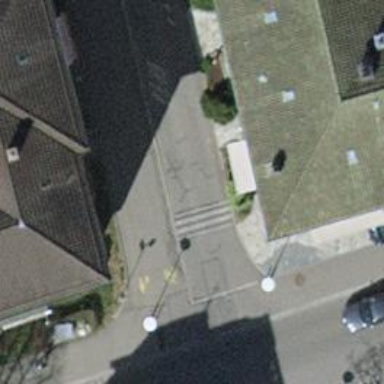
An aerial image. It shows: Table-style traffic calming feature.